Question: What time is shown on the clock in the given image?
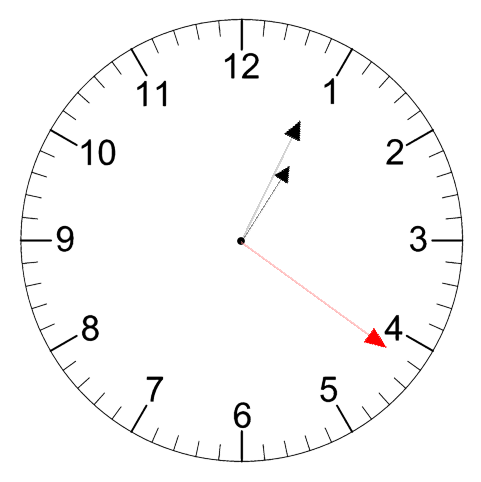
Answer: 01:04:21